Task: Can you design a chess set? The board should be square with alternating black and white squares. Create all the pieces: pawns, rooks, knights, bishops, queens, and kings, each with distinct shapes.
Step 1328:
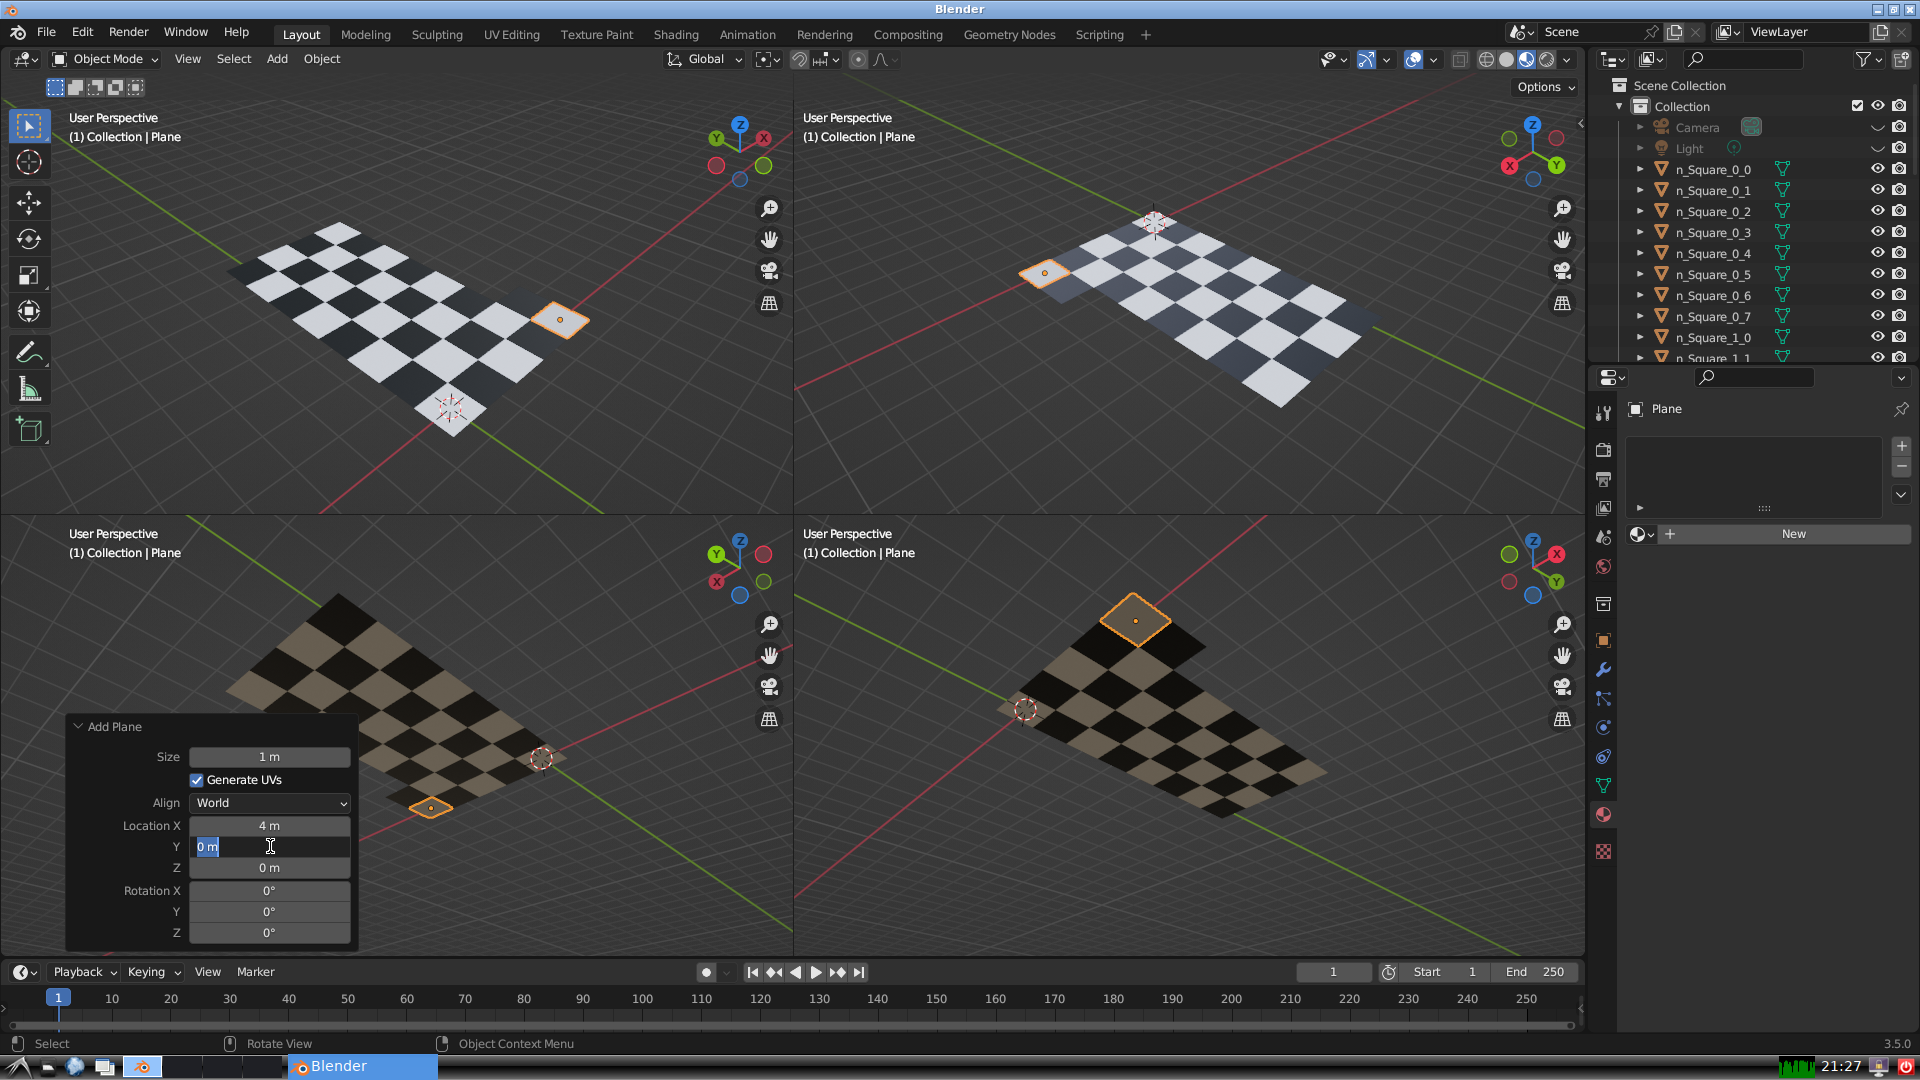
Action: input_text: 2.0